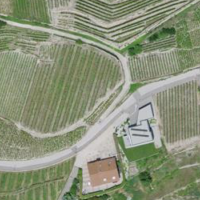
EUNIS habitat code: 40
Species observed at this site:
Geranium pyrenaicum